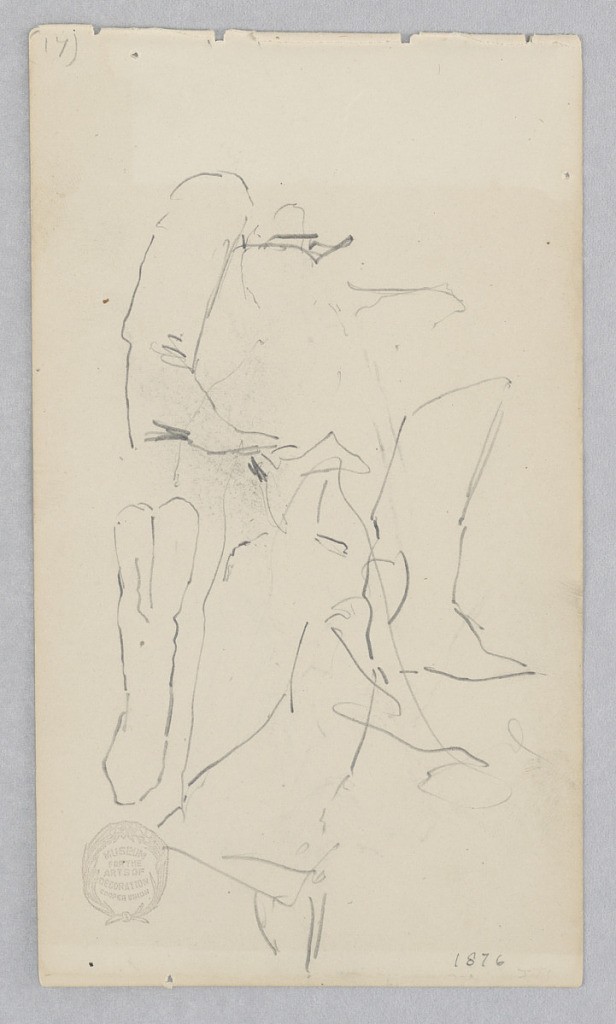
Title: Figure
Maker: Robert Frederick Blum, American, 1857–1903
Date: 1876
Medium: Graphite on wove paper
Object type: Drawing
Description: Sketch of seated figure.